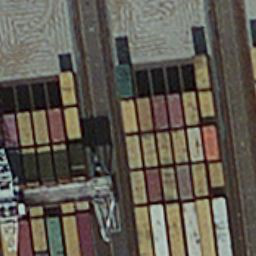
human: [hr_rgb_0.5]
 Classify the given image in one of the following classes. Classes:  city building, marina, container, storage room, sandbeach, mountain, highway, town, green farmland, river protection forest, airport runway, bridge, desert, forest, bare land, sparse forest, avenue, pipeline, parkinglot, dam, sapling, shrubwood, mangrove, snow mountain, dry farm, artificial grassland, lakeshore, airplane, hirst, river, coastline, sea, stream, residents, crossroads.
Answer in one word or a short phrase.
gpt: container